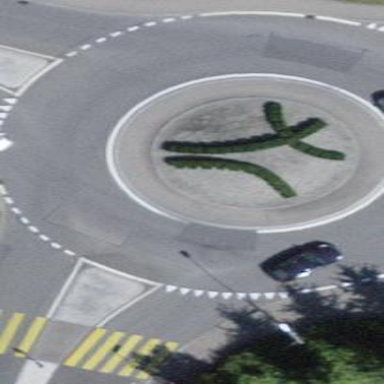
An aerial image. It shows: Secondary road with asphalt surface leading to roundabout.